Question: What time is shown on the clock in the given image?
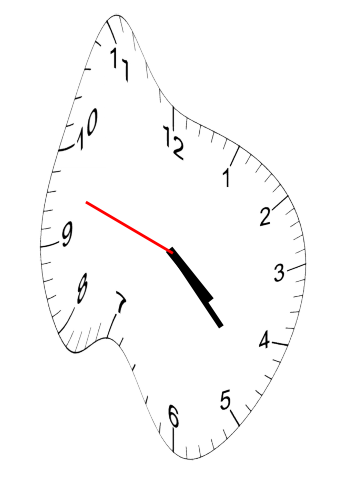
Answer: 04:22:48